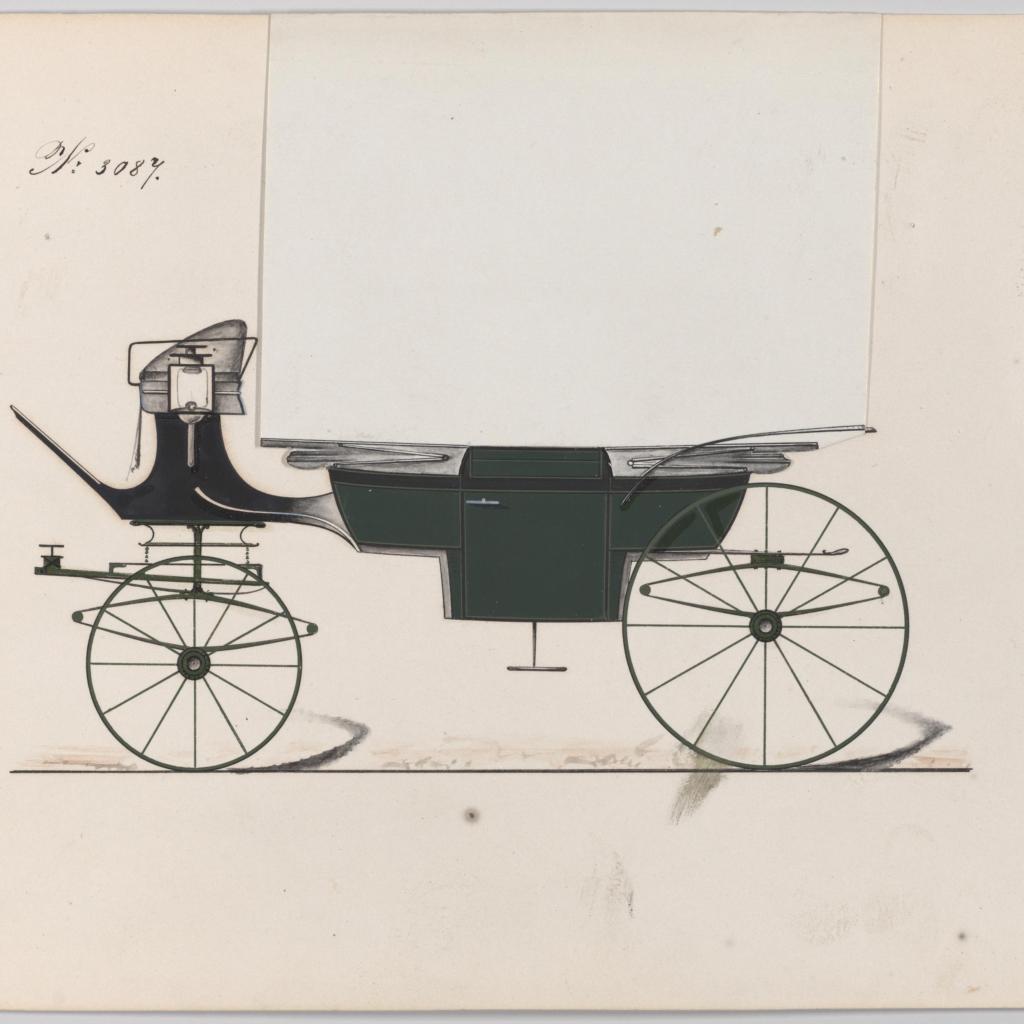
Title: Design for Landau, No. 3087
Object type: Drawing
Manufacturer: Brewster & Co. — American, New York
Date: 1875
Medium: Pen and black ink, watercolor and gouache with gum arabic
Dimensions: sheet: 6 3/4 x 9 13/16 in. (17.1 x 24.9 cm)
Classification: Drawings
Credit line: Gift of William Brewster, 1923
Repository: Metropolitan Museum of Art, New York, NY